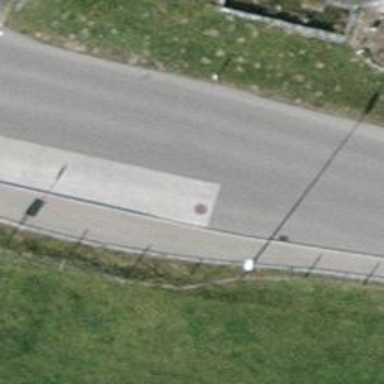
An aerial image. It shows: Bus stop with stop position for public transport.